Field crop: tomato
Growth stage: 1
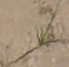
Species: cyperus